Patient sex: F
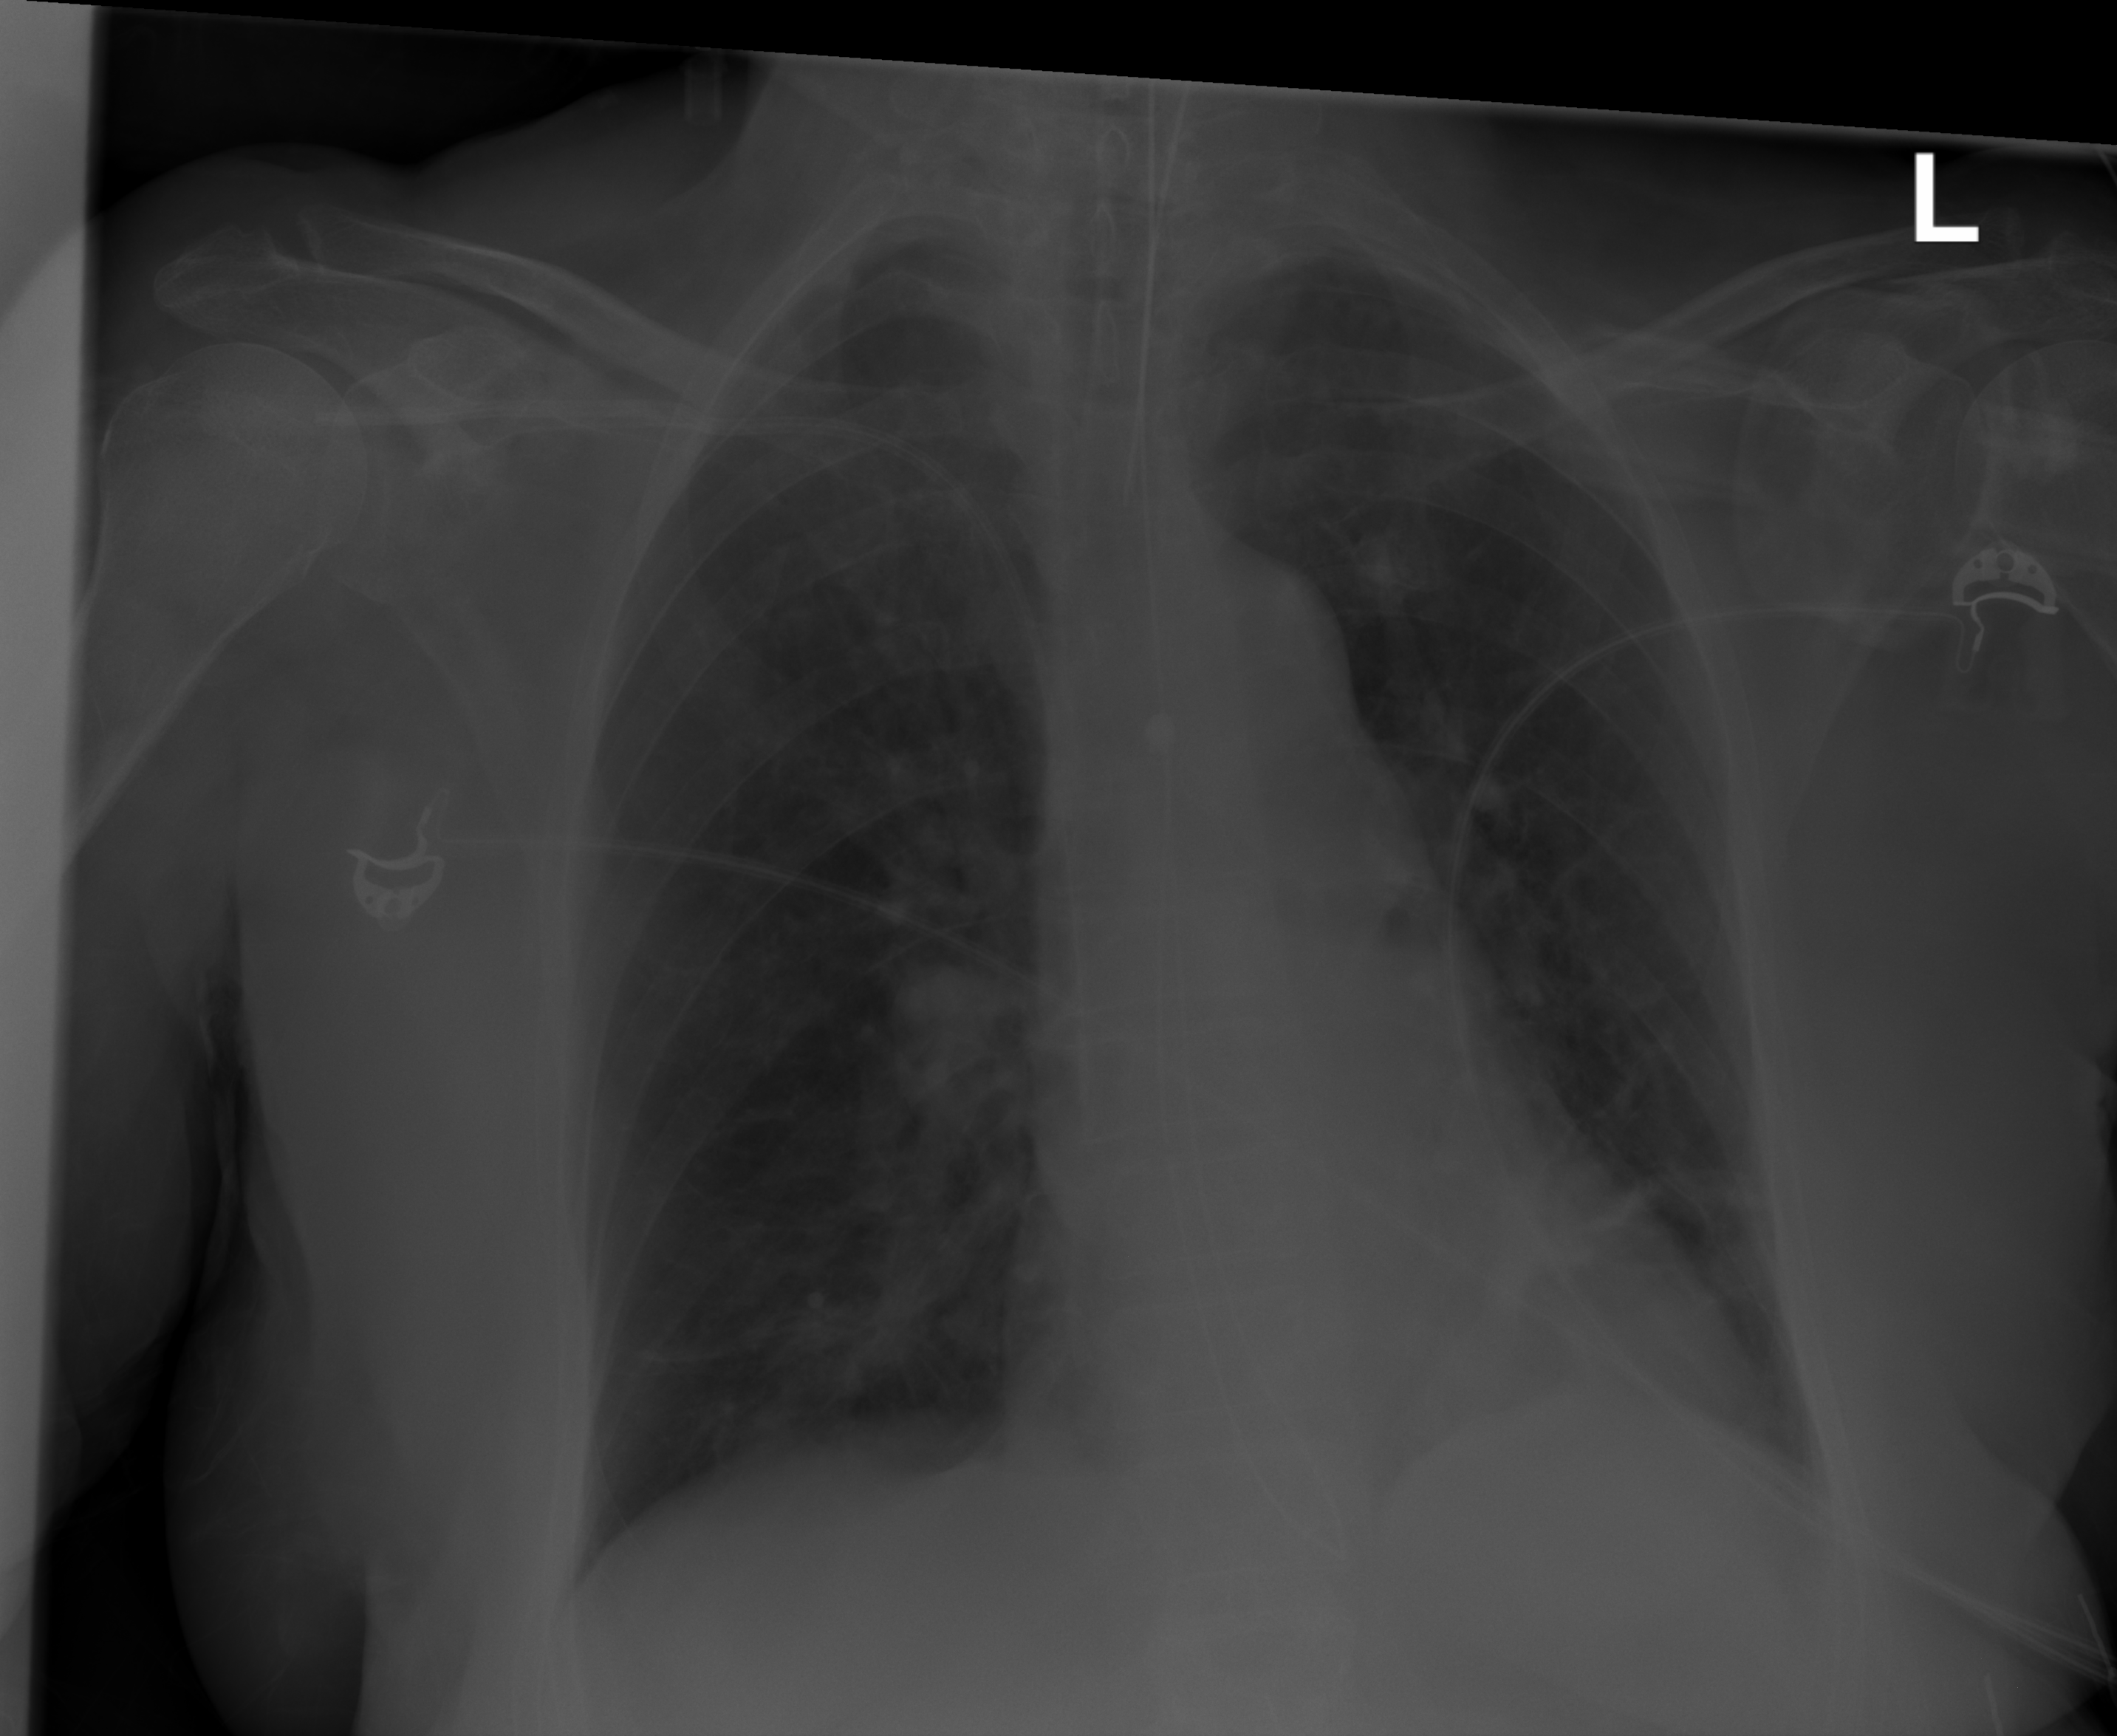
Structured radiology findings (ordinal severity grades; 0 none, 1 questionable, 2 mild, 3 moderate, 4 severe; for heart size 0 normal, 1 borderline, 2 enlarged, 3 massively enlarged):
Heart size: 0
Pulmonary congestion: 0
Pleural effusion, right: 0
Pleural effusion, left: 0
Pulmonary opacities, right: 0
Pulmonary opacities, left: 0
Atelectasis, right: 2
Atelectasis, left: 2